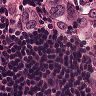
Metastatic tissue present: yes